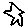
Label: star